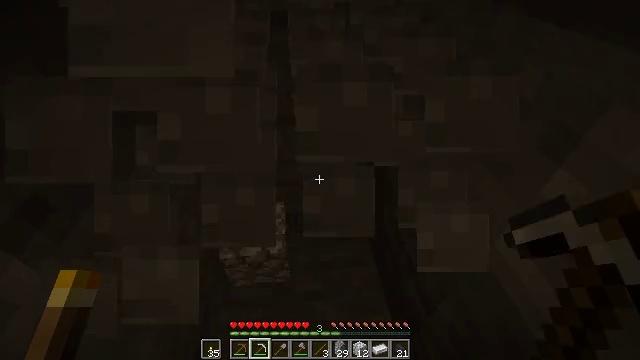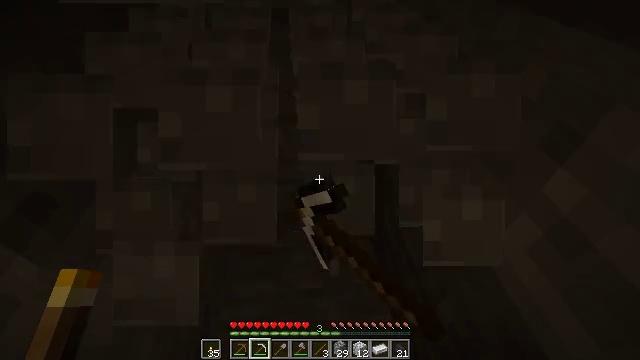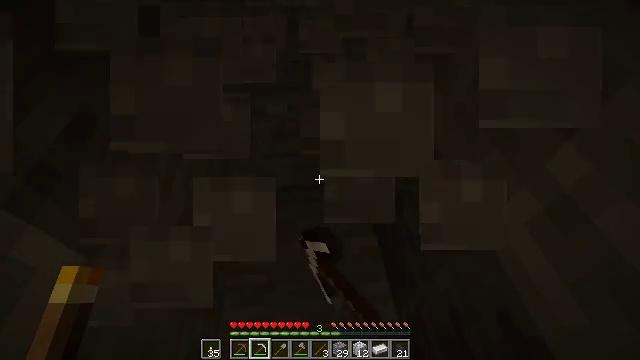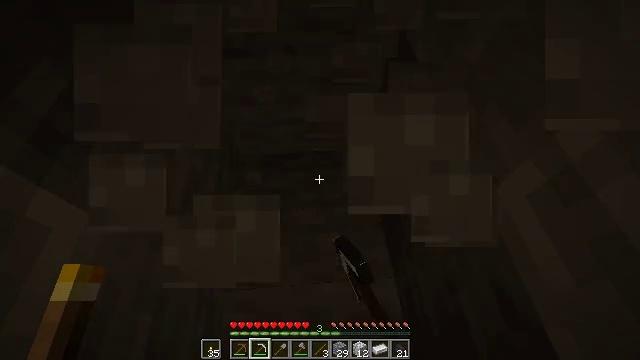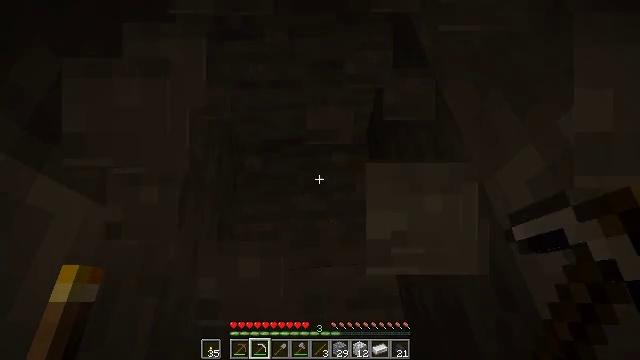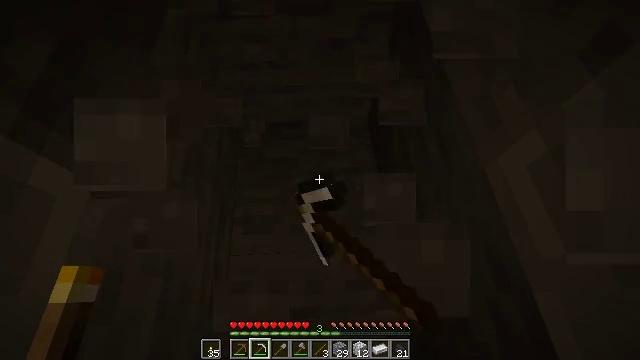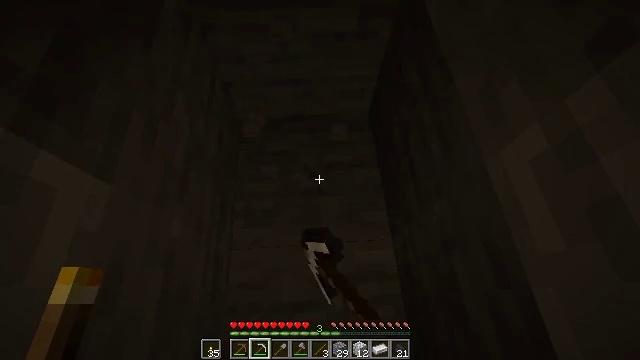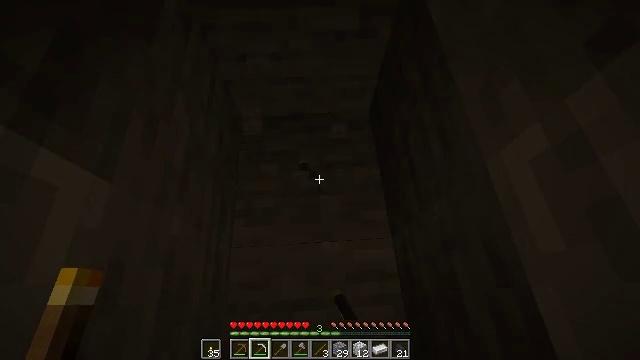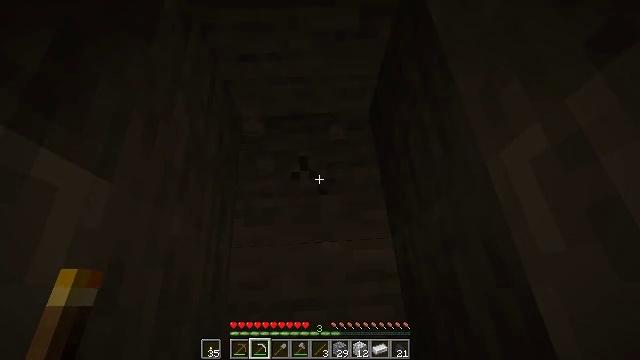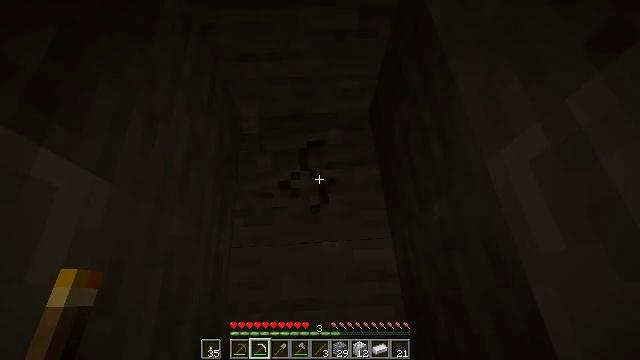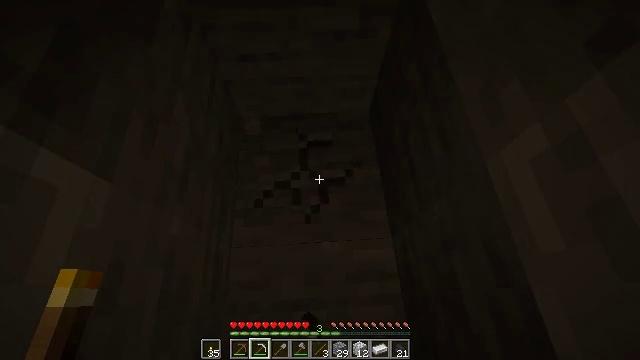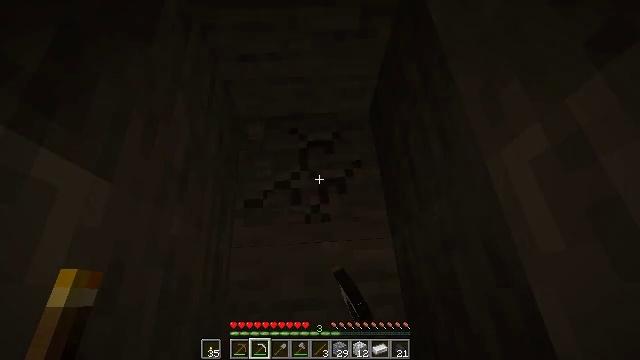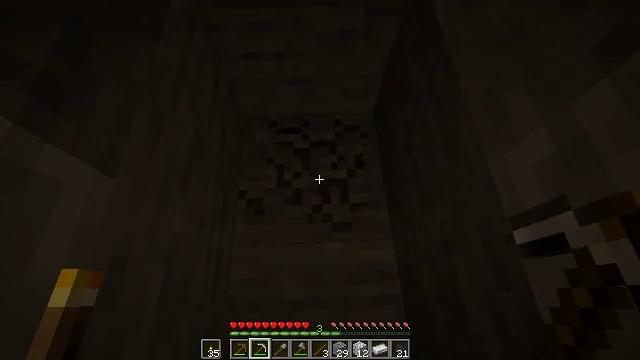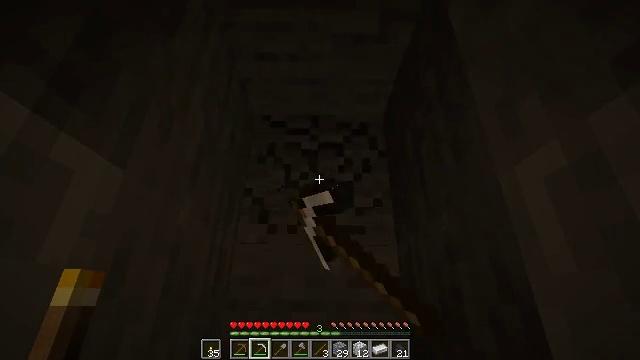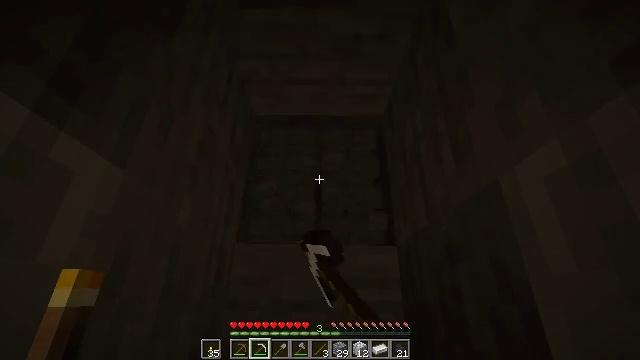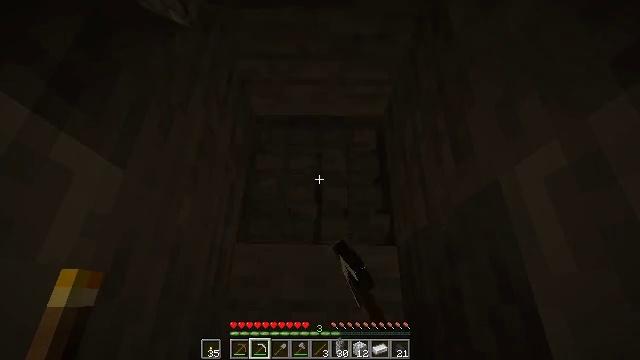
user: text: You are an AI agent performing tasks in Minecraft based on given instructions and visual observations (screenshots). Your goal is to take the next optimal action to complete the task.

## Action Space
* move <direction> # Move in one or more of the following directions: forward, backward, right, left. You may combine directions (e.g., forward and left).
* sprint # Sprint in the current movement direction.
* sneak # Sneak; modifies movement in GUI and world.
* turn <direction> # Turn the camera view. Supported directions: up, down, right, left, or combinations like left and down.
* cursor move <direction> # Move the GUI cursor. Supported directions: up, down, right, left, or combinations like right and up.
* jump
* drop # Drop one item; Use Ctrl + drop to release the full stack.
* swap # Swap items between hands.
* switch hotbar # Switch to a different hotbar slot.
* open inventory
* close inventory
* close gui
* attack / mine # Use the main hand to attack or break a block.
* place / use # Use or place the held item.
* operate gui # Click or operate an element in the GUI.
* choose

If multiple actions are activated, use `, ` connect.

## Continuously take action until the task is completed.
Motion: motion action
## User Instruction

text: Harvest stone in the caves.
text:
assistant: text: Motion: attack / mine
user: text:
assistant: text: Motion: turn down, attack / mine
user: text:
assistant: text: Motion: turn left and down, attack / mine
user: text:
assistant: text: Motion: turn down, attack / mine
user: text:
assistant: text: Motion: turn down, attack / mine
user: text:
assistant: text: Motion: turn down, attack / mine
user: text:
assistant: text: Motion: attack / mine
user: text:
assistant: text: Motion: attack / mine
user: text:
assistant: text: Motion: attack / mine
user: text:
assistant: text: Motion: attack / mine
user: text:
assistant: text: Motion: attack / mine
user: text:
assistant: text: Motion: turn left, attack / mine
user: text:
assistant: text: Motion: turn left, attack / mine
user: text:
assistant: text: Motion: attack / mine
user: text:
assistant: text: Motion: attack / mine
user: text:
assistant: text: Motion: attack / mine
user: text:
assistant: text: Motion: attack / mine
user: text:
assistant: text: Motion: attack / mine
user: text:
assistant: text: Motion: attack / mine
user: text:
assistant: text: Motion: move forward, attack / mine
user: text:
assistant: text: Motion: move forward, turn up, attack / mine
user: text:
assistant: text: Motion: move forward, turn up, attack / mine
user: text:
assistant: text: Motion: move forward, attack / mine
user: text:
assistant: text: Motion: move forward, attack / mine
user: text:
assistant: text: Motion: move forward, attack / mine
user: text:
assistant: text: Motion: attack / mine
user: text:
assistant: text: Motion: attack / mine
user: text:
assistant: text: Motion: attack / mine
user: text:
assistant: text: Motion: attack / mine
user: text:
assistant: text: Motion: attack / mine